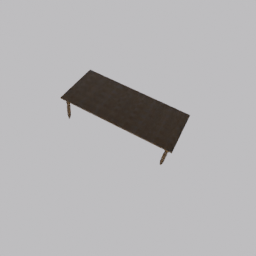
Label: furniture